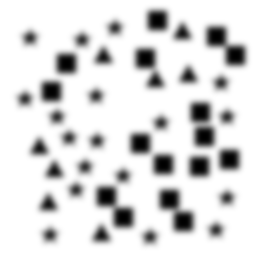
Squares: 16
Triangles: 8
Stars: 18
Total shapes: 42